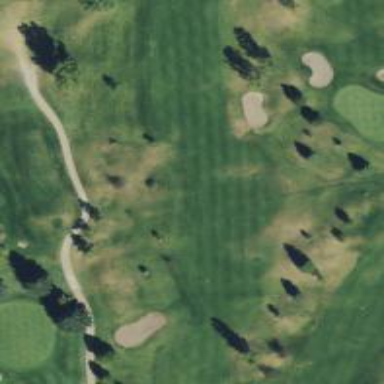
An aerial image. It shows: Golf hole.